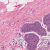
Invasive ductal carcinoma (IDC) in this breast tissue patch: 0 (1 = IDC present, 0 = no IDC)